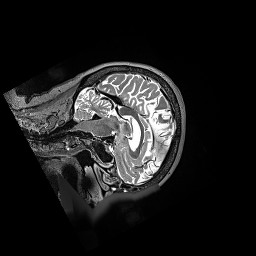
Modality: T2w
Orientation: sagittal
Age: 87
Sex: female